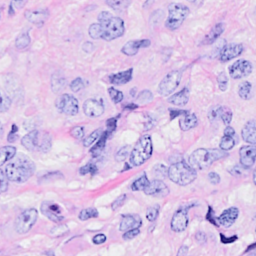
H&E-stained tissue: Breast